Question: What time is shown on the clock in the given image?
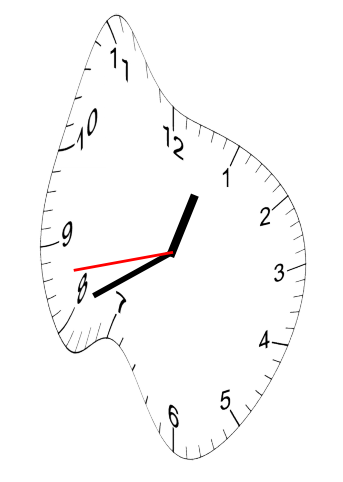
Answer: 12:40:43